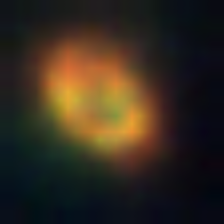
Taxon: NanoPlankton
Group: Other